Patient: sex F, age 31
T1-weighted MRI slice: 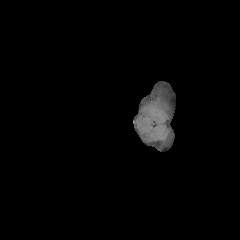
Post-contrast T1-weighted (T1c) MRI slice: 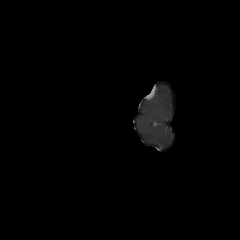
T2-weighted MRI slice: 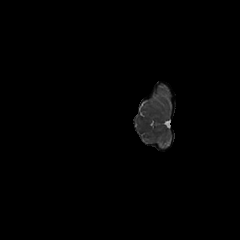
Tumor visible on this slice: no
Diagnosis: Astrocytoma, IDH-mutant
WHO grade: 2